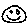
Label: smiley face